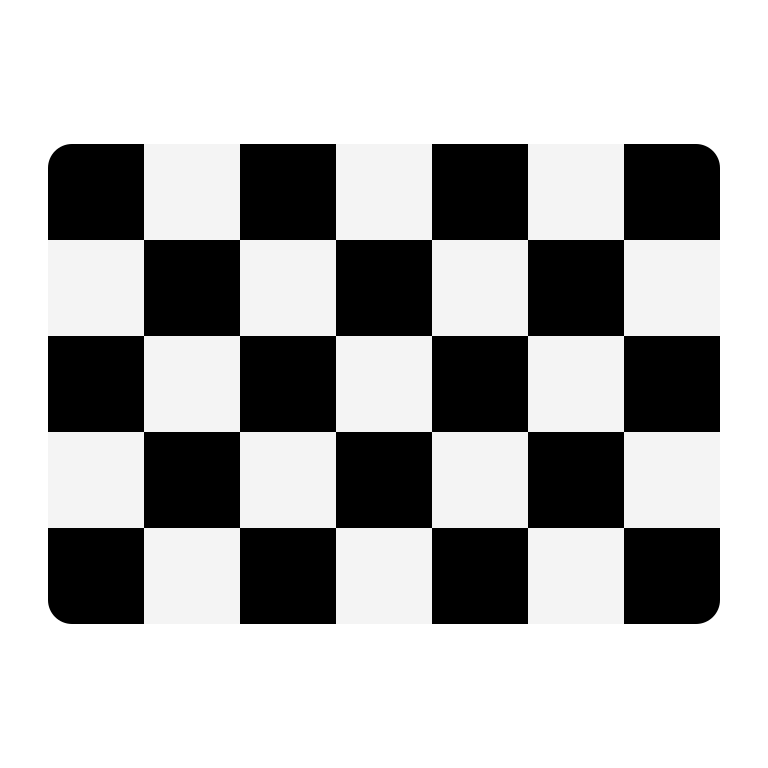
chequered flag flat